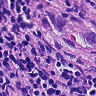
Metastatic tissue present: yes